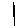
Label: line